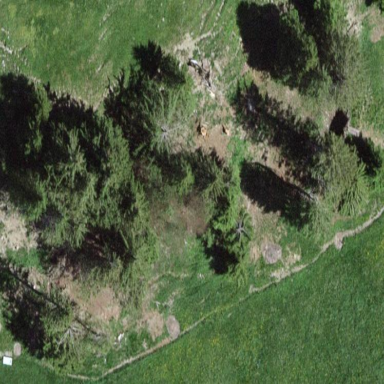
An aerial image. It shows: Forest area.